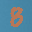
Label: 8